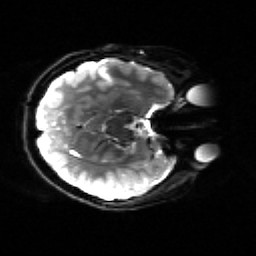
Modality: sbref
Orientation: axial
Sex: male
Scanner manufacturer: siemens
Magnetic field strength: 3 T
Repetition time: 5 s
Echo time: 0.071 s